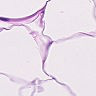
Metastatic tissue present: no